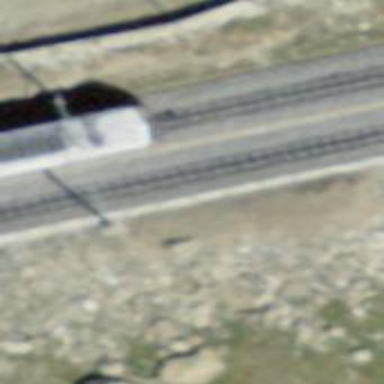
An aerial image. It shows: Narrow gauge railway with electrified contact lines.